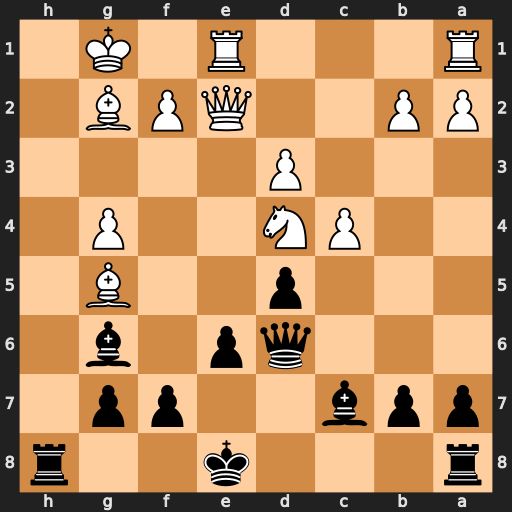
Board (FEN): r3k2r/ppb2pp1/3qp1b1/3p2B1/2PN2P1/3P4/PP2QPB1/R3R1K1
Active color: b
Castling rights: kq
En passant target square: -
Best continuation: Rh1+ Bxh1 Qh2+ Kf1 Qxh1#